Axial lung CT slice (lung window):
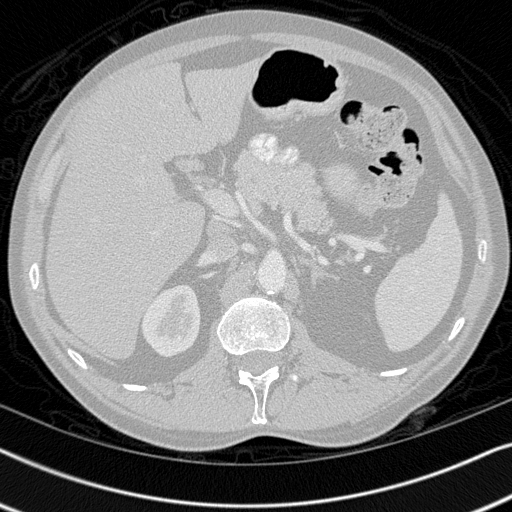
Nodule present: no